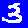
Digit: 3